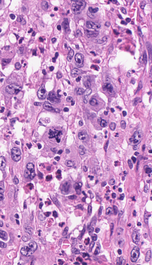
Tumor epithelial tissue: yes
Tumor-associated stroma tissue: no
Normal tissue: no